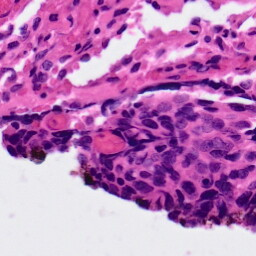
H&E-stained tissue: Ovarian